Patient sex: M
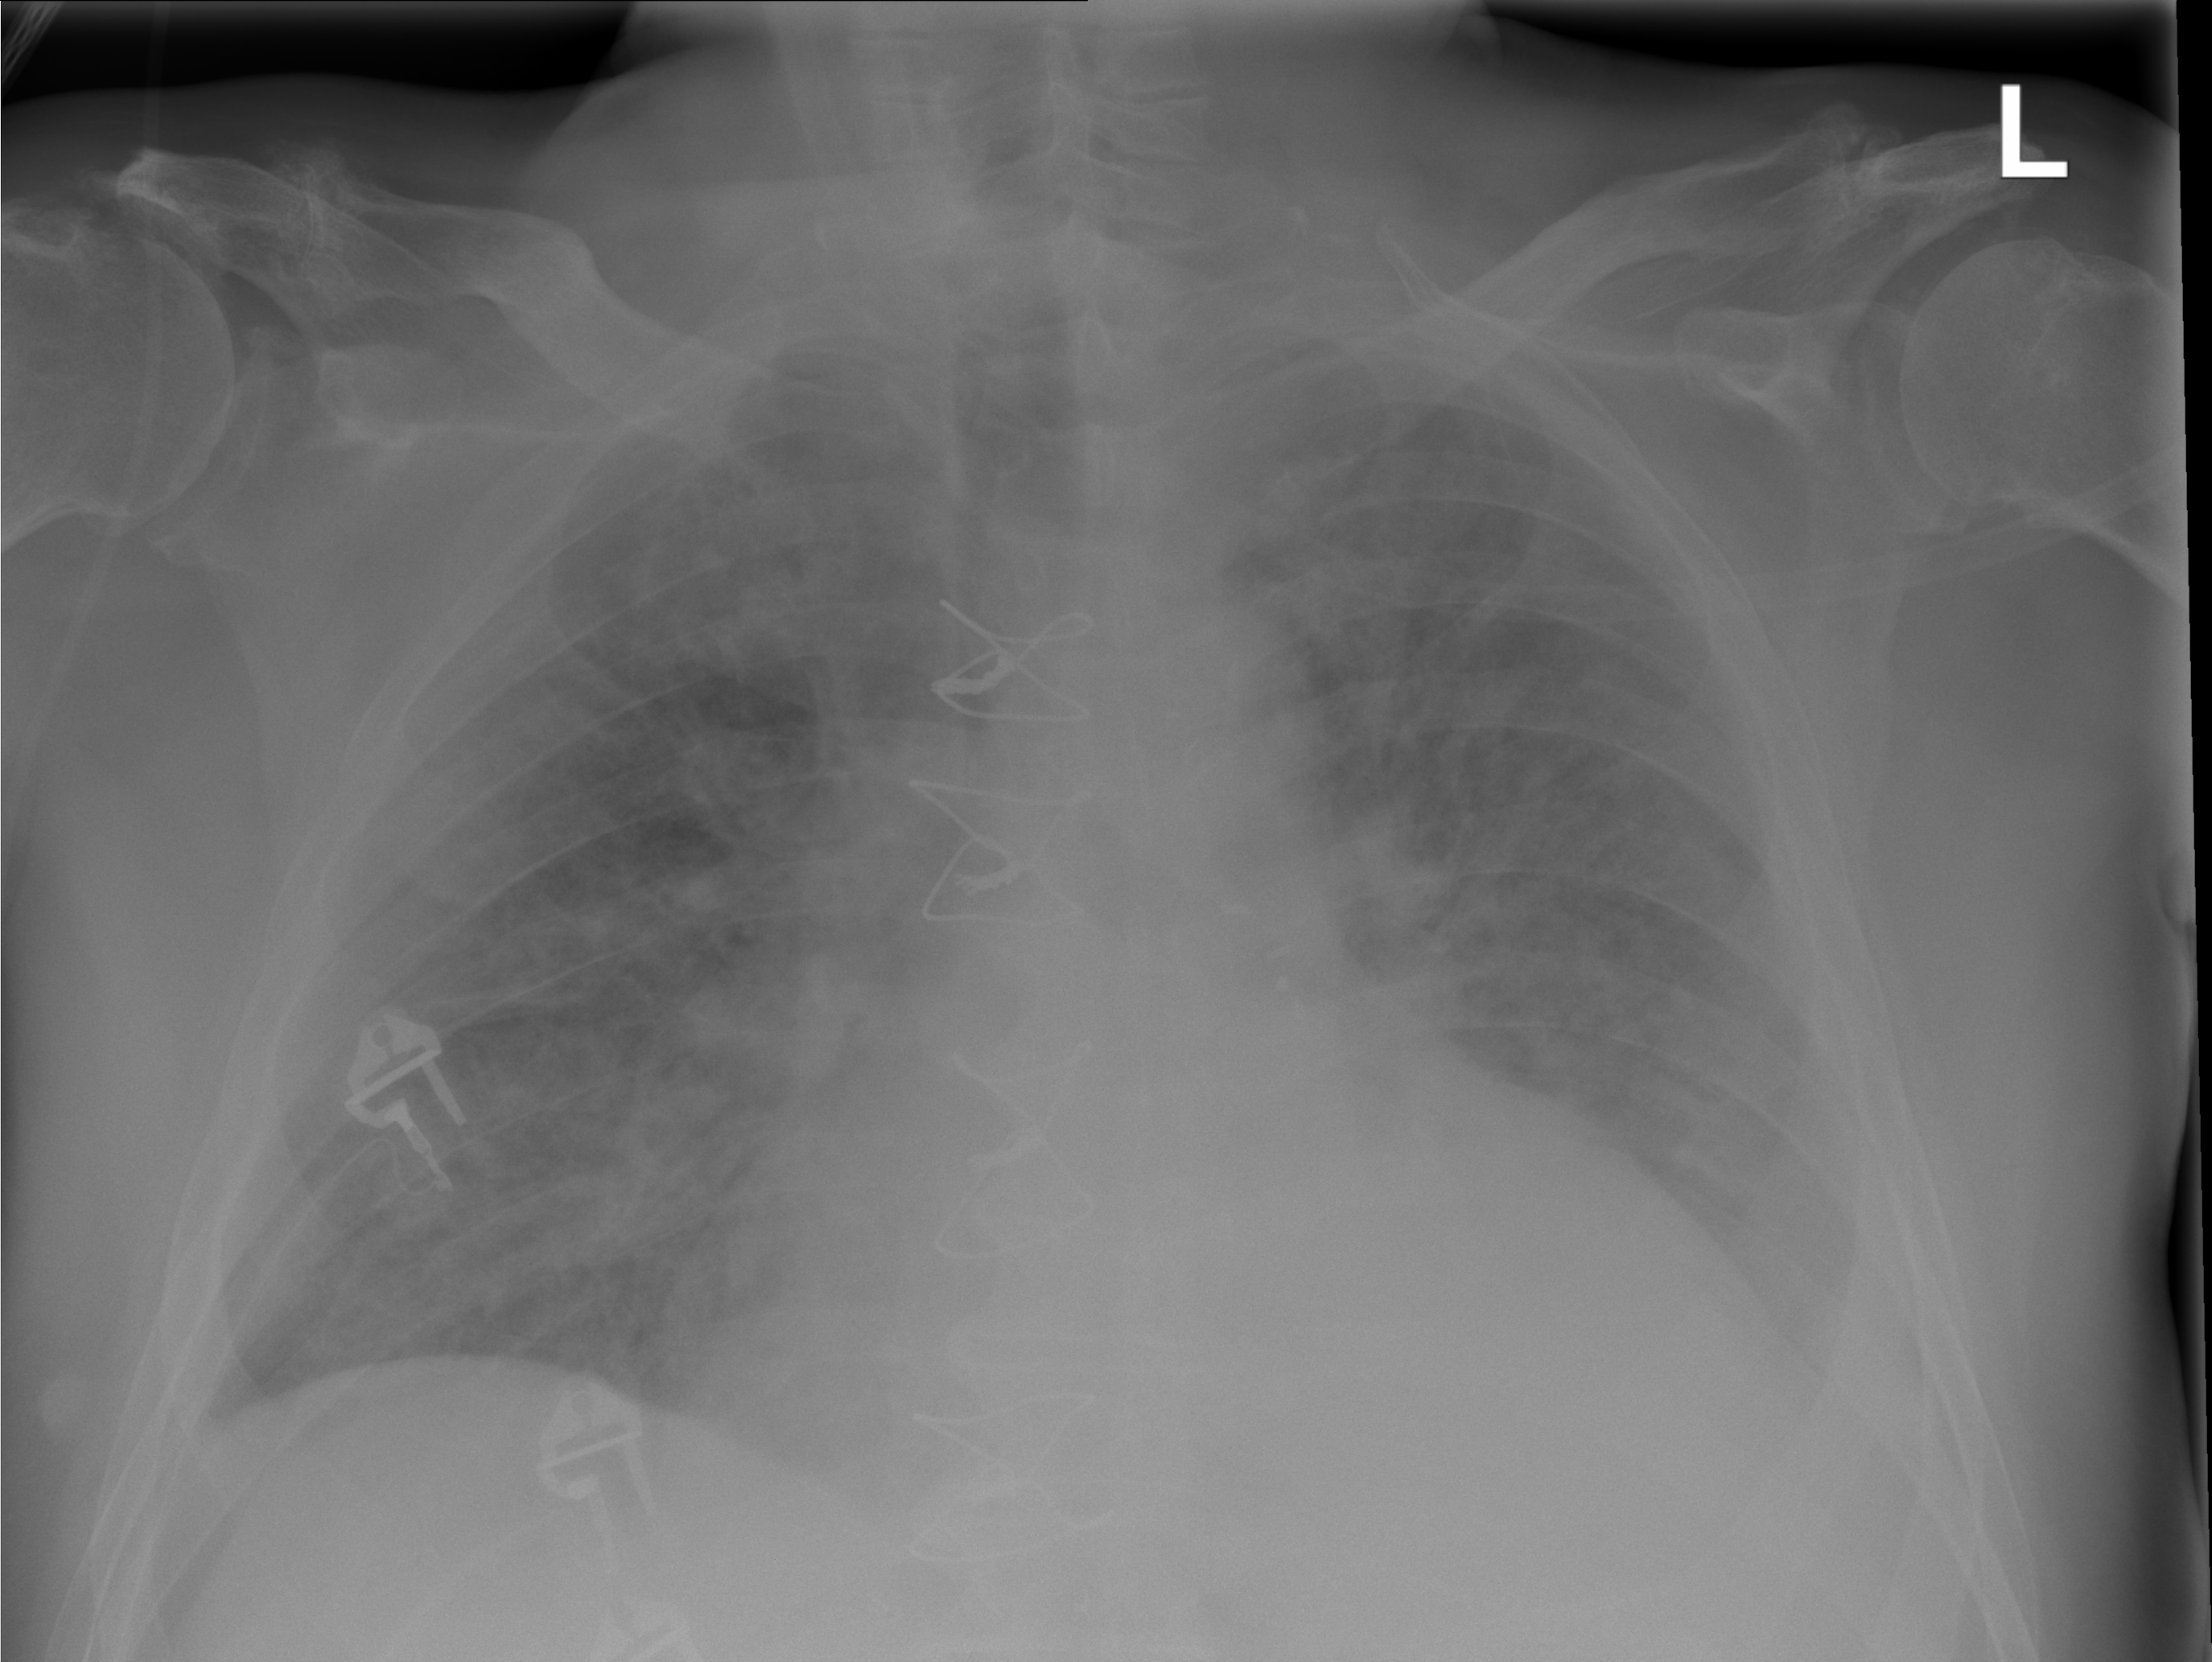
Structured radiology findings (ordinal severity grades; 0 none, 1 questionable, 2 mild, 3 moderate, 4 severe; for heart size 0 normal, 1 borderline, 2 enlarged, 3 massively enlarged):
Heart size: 2
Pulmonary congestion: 2
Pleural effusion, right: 2
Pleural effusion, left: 2
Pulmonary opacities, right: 3
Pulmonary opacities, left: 3
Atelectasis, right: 2
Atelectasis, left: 2